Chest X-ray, AP view. Patient: 34 years old, sex M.
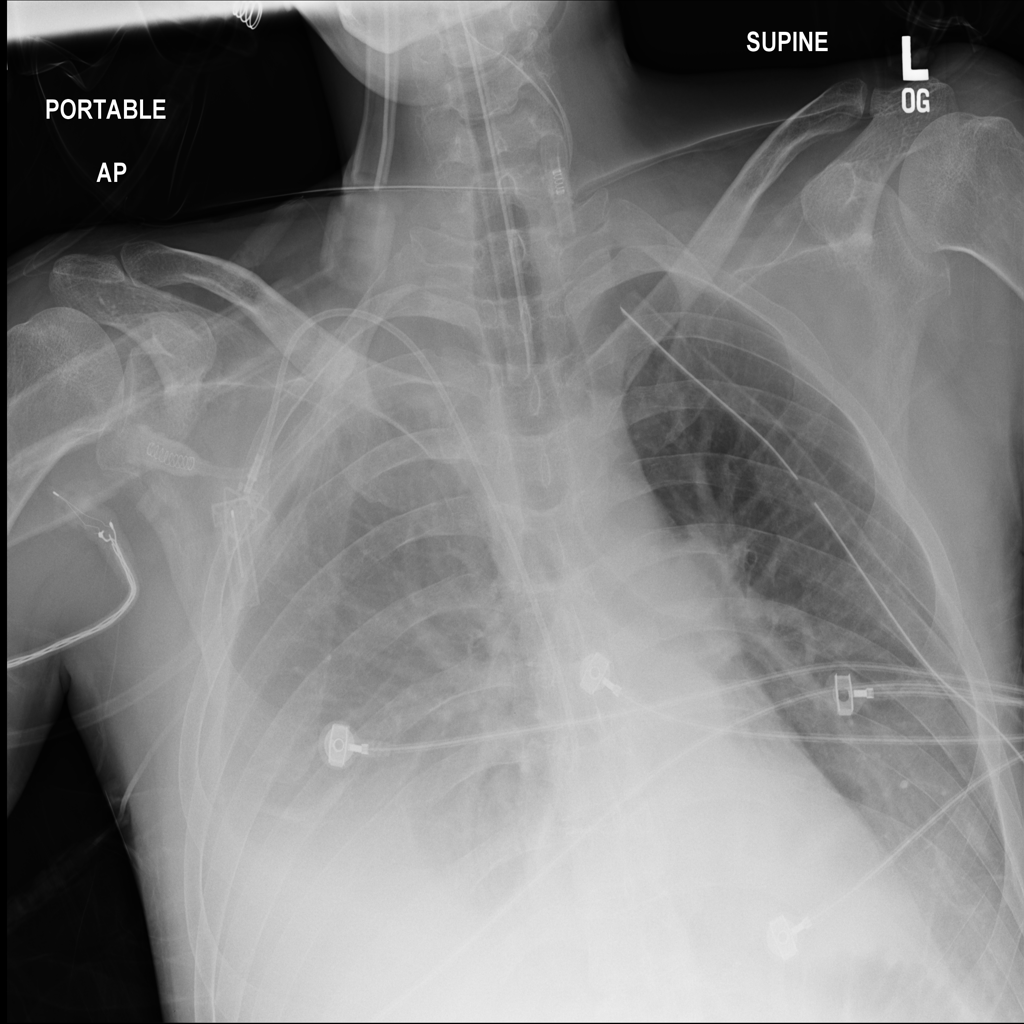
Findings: Atelectasis, Effusion